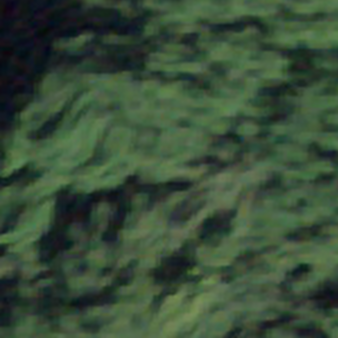
Label: other